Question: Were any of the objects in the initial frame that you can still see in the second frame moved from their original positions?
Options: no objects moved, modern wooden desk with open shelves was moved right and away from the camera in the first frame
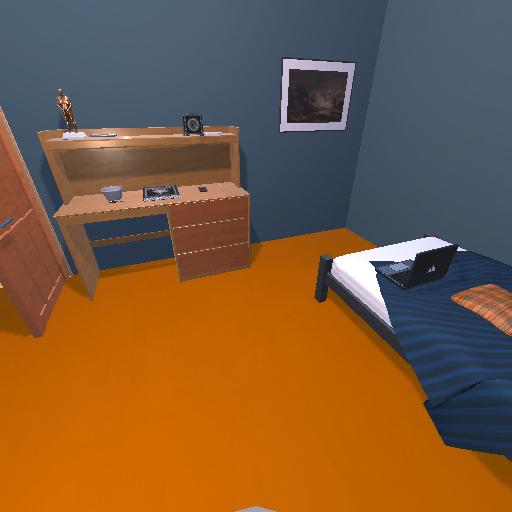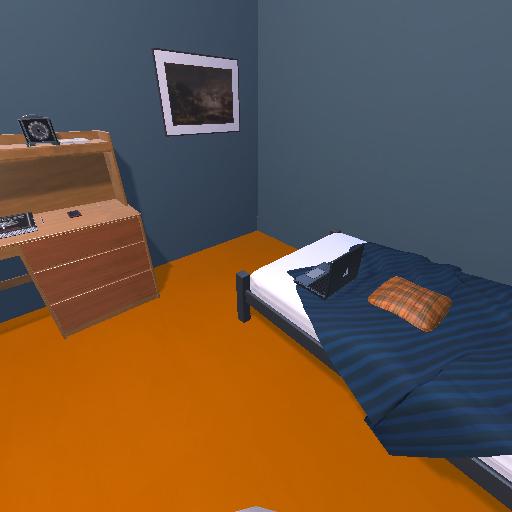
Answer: no objects moved